Field crop: maize
Growth stage: 1
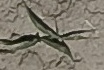
Species: sorghum